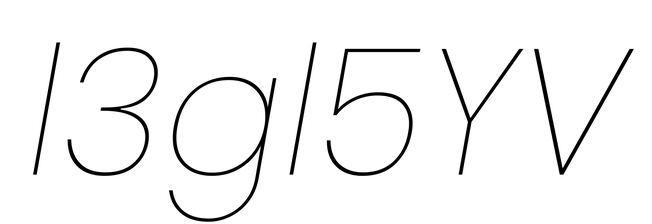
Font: Poppins-ThinItalic